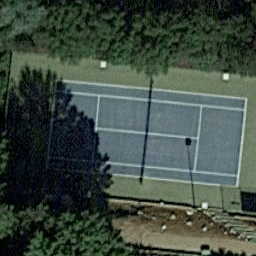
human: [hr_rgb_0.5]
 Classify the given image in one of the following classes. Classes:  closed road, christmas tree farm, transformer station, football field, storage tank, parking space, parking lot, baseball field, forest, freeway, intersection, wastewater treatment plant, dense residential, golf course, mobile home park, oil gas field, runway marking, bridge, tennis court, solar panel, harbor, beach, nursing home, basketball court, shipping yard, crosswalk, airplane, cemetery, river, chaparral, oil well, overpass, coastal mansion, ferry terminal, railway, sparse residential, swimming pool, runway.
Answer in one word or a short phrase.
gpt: tennis court